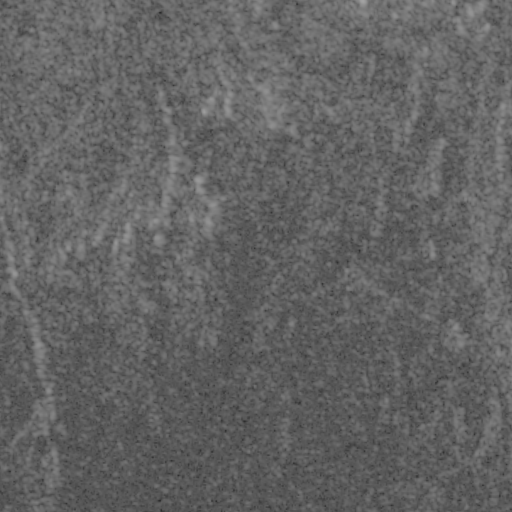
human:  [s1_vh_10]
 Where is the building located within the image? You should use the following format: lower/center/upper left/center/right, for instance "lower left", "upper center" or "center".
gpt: The building is located in the lower center of the image.
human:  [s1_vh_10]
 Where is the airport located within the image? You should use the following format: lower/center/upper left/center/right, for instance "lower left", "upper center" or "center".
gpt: There is no airport in the image.

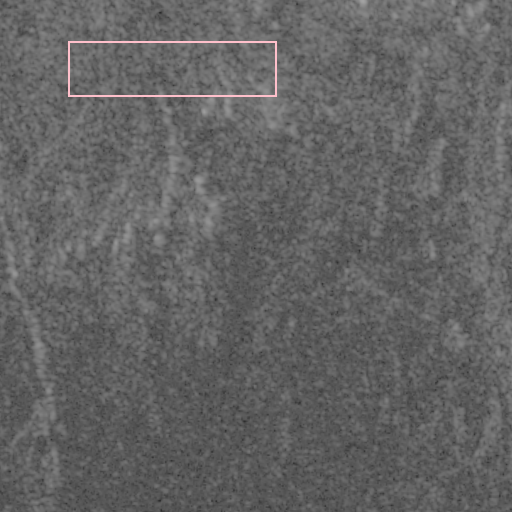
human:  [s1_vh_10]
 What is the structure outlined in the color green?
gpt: There is no green outline.
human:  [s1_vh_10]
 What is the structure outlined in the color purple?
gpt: There is no structure outlined in purple.